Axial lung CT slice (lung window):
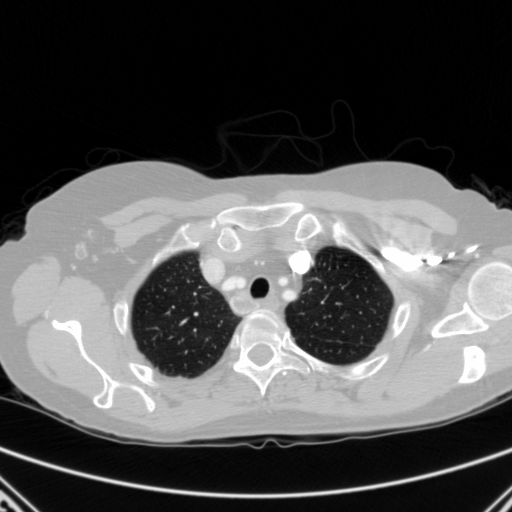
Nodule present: no